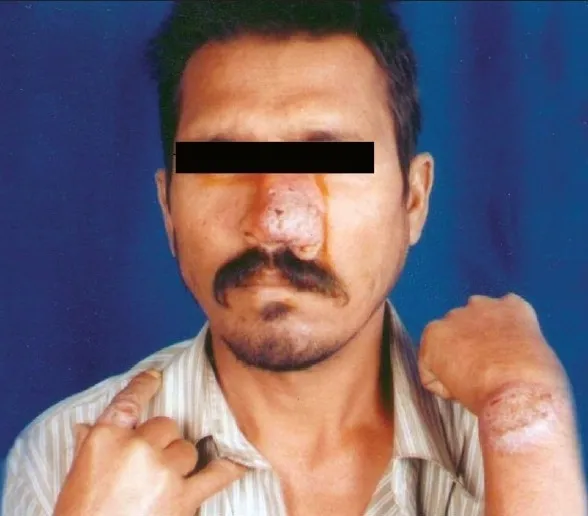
Infiltrated plaques on nose, left dorsum of wrist and on index finger of right hand.
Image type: medical_photograph (other_medical_photograph)